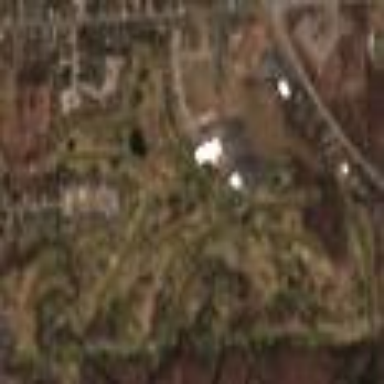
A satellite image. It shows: Golf course.